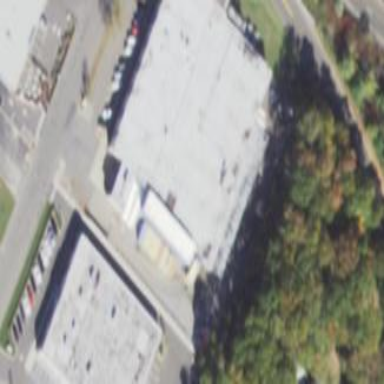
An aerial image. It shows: Commercial building.